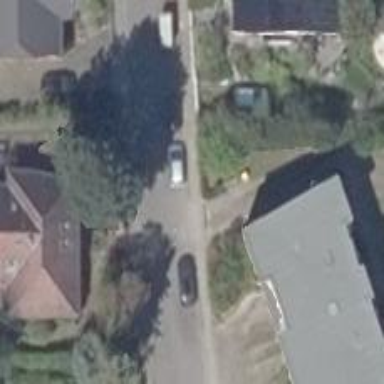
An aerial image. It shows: Asphalt road in residential area.